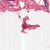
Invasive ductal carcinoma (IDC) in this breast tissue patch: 0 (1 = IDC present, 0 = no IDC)